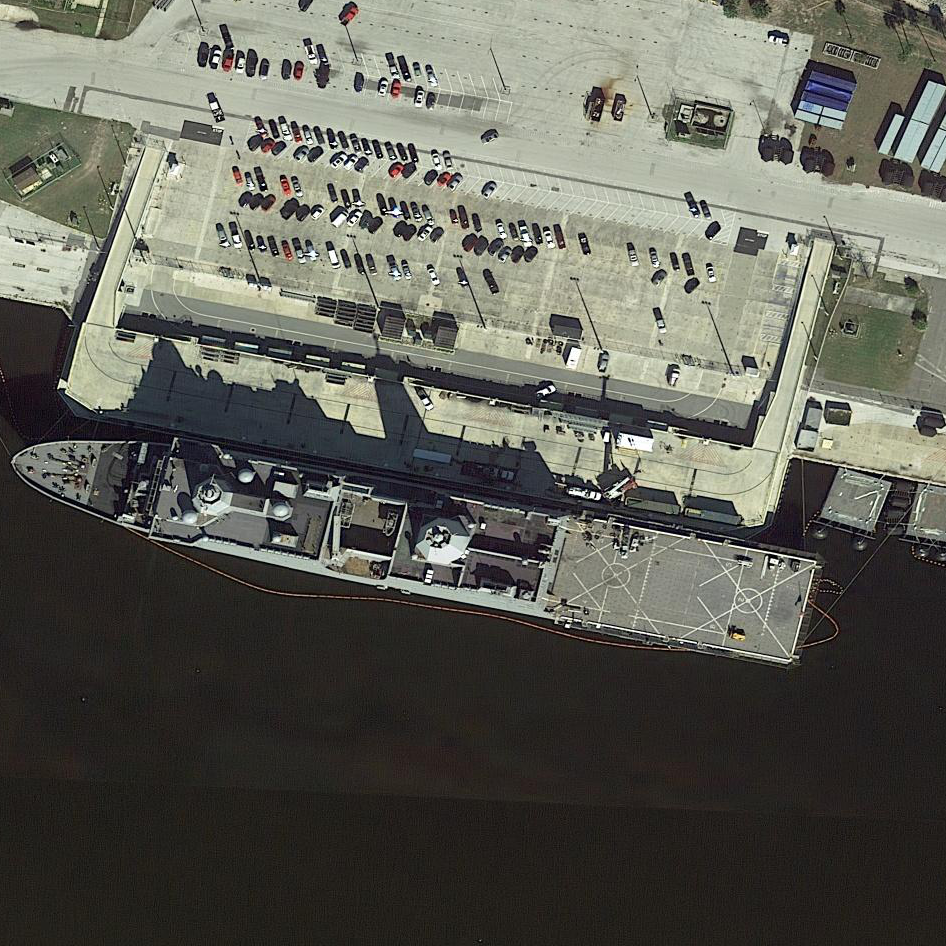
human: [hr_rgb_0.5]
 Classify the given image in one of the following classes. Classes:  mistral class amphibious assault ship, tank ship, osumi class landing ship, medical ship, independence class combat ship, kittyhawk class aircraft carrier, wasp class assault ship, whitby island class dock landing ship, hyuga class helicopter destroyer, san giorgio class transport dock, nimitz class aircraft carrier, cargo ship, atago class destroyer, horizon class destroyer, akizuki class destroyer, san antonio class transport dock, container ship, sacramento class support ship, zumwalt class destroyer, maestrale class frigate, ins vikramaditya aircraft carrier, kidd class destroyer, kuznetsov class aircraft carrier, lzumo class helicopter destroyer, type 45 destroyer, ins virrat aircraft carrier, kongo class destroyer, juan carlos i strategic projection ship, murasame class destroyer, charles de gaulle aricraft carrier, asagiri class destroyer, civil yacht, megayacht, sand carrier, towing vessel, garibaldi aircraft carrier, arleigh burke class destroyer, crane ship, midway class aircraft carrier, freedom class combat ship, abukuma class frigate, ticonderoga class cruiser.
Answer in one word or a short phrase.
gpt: San Antonio class transport dock